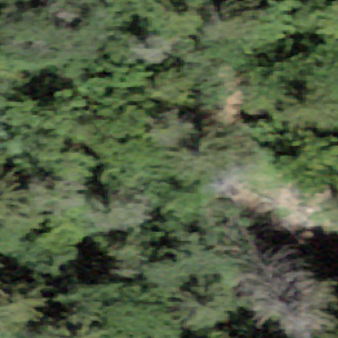
Label: other